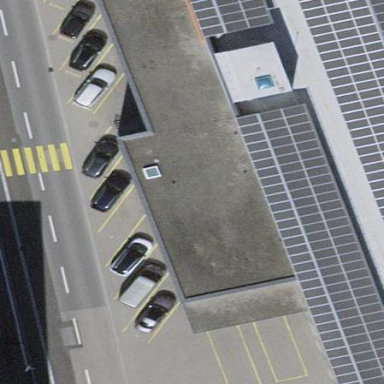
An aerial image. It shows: Solar photovoltaic panel generator.